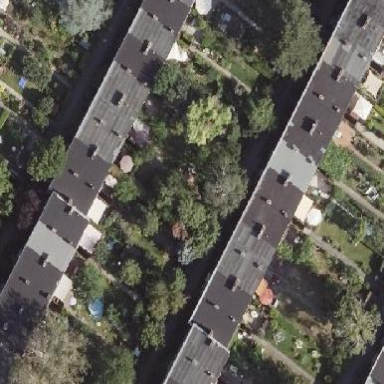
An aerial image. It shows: Residential garden area classified as leisure land.